Field crop: maize
Growth stage: 2
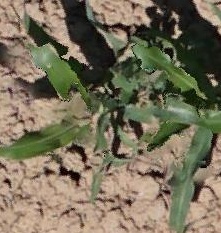
Species: maize